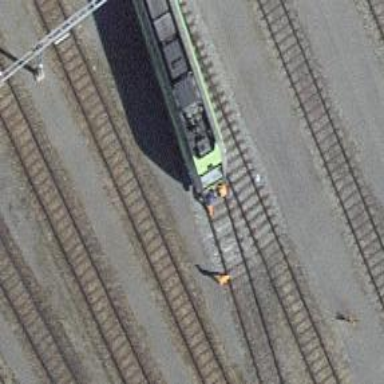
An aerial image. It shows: Single-track electrified railway yard with contact line electrification.